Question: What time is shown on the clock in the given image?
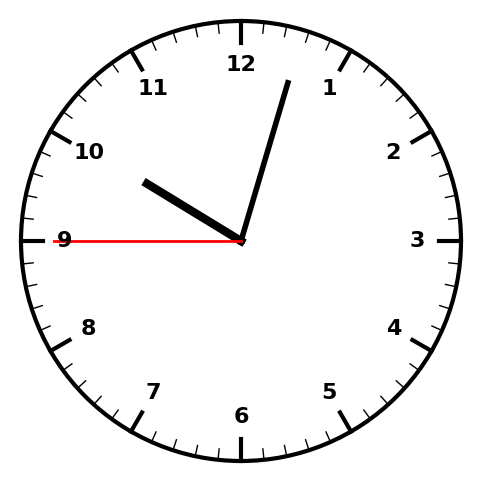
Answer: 10:02:45